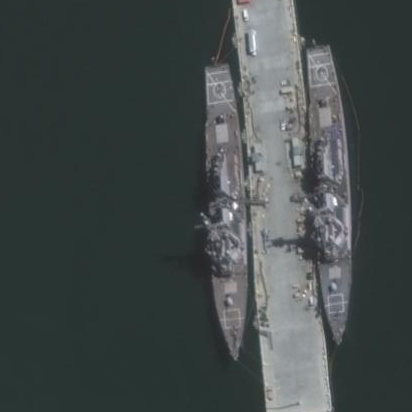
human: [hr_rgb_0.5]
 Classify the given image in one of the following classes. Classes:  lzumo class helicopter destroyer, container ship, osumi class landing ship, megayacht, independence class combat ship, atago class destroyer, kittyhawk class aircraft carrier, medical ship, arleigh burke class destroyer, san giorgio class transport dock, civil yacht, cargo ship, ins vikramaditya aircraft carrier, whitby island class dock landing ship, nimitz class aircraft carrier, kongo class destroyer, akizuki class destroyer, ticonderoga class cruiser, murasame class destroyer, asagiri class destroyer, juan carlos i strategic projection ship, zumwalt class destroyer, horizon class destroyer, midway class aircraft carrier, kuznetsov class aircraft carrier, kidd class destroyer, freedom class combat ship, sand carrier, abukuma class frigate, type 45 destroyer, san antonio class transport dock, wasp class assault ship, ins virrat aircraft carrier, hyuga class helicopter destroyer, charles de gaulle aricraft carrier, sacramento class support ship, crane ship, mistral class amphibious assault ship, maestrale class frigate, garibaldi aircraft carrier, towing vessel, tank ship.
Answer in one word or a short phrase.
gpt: Arleigh Burke class destroyer